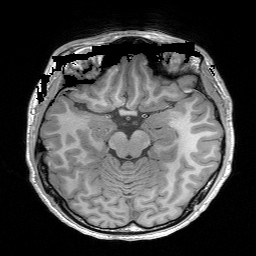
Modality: T1w
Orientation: coronal